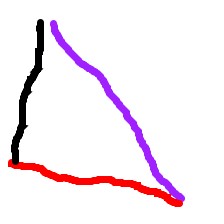
Shape: triangle